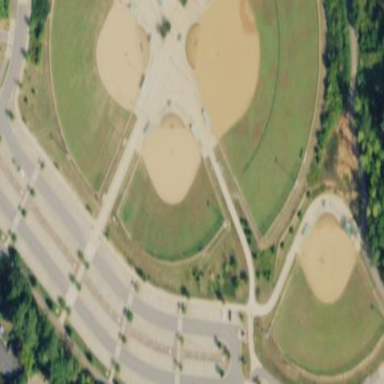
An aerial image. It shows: Baseball pitch for leisure land.